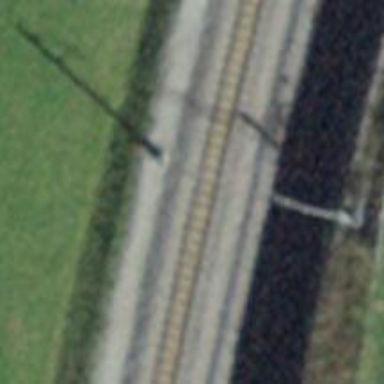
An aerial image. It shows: Catenary mast for power lines.